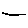
Label: line